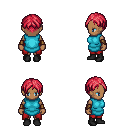
a pixel art fantasy rpg character, female body template, human, dark skin, teal tunic, red pants, ruby red parted hairstyle, cloth bracers, black shoes, four views (front, back, left, right), 2x2 character sprite sheet, small pixel art, hard edges, no anti-aliasing